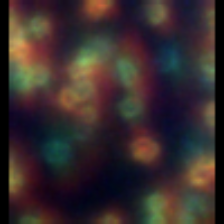
Taxon: Phaeocystis
Group: Other